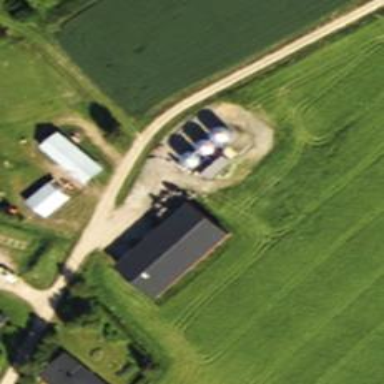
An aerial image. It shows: Silo.